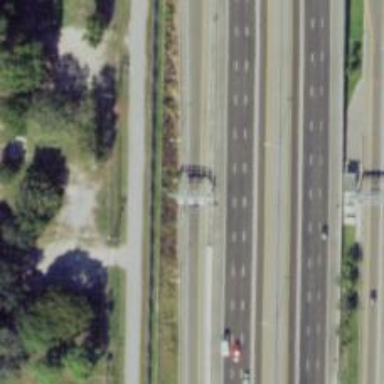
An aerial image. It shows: Toll gantry on the road.